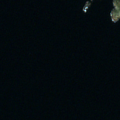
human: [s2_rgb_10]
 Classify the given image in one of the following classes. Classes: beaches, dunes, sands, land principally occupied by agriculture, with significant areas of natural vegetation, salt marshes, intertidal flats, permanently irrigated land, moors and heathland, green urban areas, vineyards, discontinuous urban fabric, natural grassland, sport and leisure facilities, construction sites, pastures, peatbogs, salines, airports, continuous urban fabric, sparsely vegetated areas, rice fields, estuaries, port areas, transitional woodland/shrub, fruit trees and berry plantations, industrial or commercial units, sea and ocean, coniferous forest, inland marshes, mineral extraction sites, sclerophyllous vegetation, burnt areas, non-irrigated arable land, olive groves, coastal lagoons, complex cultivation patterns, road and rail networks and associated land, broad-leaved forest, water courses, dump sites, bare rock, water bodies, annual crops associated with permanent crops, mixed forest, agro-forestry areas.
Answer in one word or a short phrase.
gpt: sea and ocean